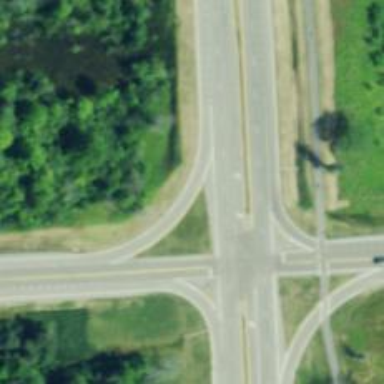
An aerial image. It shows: Secondary link road.